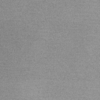
Label: dusty